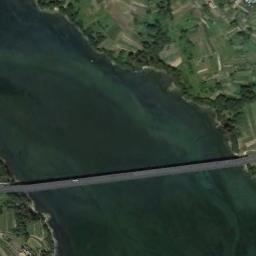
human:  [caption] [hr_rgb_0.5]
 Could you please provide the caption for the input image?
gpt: A bridge connects the land on both sides of the green river, And there is a large farmland on the land .

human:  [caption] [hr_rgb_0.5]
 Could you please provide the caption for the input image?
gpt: A bridge built on a dark green river and some green plants on both sides of the river .

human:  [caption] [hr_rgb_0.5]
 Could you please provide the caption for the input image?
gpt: There is a bridge over the river between the farmlands .

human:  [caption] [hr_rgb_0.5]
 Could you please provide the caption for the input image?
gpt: On one side of the river, There are farmland  And on the other side, There are settlements .

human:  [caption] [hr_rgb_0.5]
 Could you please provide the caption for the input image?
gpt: Many trees are around the bridge .